Question: When I try to run the TestRunner.java then I see the following error:
> initializationError(0.000s)java.lang.IllegalArgumentException: baseDir must exist:
C:\com
ewtours\qa
eatures at
io.cucumber.core.resource.PathScanner.findResourcesForPath(PathScanner.java:42)
at
io.cucumber.core.resource.PathScanner.findResourcesForUri(PathScanner.java:26)
at
io.cucumber.core.resource.ResourceScanner.findResourcesForUri(ResourceScanner.java:111)
at
io.cucumber.core.resource.ResourceScanner.scanForResourcesUri(ResourceScanner.java:88)
at
io.cucumber.core.runtime.FeaturePathFeatureSupplier.loadFeatures(FeaturePathFeatureSupplier.java:62)
at
io.cucumber.core.runtime.FeaturePathFeatureSupplier.get(FeaturePathFeatureSupplier.java:46)
at io.cucumber.junit.Cucumber.(Cucumber.java:156) at
java.base/jdk.internal.reflect.NativeConstructorAccessorImpl.newInstance0(Native
Method) at
java.base/jdk.internal.reflect.NativeConstructorAccessorImpl.newInstance(NativeConstructorAccessorImpl.java:62)
at
java.base/jdk.internal.reflect.DelegatingConstructorAccessorImpl.newInstance(DelegatingConstructorAccessorImpl.java:45)
at
java.base/java.lang.reflect.Constructor.newInstanceWithCaller(Constructor.java:500)
at
java.base/java.lang.reflect.Constructor.newInstance(Constructor.java:481)
at
org.junit.internal.builders.AnnotatedBuilder.buildRunner(AnnotatedBuilder.java:104)
at
org.junit.internal.builders.AnnotatedBuilder.runnerForClass(AnnotatedBuilder.java:86)
at
org.junit.runners.model.RunnerBuilder.safeRunnerForClass(RunnerBuilder.java:59)
at
org.junit.internal.builders.AllDefaultPossibilitiesBuilder.runnerForClass(AllDefaultPossibilitiesBuilder.java:26)
at
org.junit.runners.model.RunnerBuilder.safeRunnerForClass(RunnerBuilder.java:59)
at
org.junit.internal.requests.ClassRequest.getRunner(ClassRequest.java:33)
at
org.eclipse.jdt.internal.junit4.runner.JUnit4TestLoader.createUnfilteredTest(JUnit4TestLoader.java:90)
at
org.eclipse.jdt.internal.junit4.runner.JUnit4TestLoader.createTest(JUnit4TestLoader.java:76)
at
org.eclipse.jdt.internal.junit4.runner.JUnit4TestLoader.loadTests(JUnit4TestLoader.java:49)
at
org.eclipse.jdt.internal.junit.runner.RemoteTestRunner.runTests(RemoteTestRunner.java:525)
at
org.eclipse.jdt.internal.junit.runner.RemoteTestRunner.runTests(RemoteTestRunner.java:763)
at
org.eclipse.jdt.internal.junit.runner.RemoteTestRunner.run(RemoteTestRunner.java:463)
at
org.eclipse.jdt.internal.junit.runner.RemoteTestRunner.main(RemoteTestRunner.java:209)
I tried giving the full path of both feature file as well as step definition but still same issue occur.
Following are the files which are in use:
'''
package com.newtours.qa.stepdefinition;
import org.openqa.selenium.By;
import org.openqa.selenium.WebDriver;
import org.openqa.selenium.chrome.ChromeDriver;
import io.cucumber.java.en.And;
import io.cucumber.java.en.Given;
import io.cucumber.java.en.When;
public class Login
{
WebDriver driver;
String expectedTitle = "ToolsQA - Demo Website to Practice Automation - Demo Website to Practice Automation";
@Given("user is already on login page")
public void user_is_already_on_login_page() throws Throwable
{
System.setProperty("webdriver.chrome.driver", "..\CucumberMavenProject\Drivers\chromedriver.exe");
driver = new ChromeDriver();
driver.manage().window().maximize();
driver.get("https://www.phptravels.org/clientarea.php");
System.out.println("User navigates to URL");
throw new io.cucumber.java.PendingException();
}
@And("username and password are entered")
public void username_and_password_are_entered() throws Throwable
{
//String actualtitle = driver.getTitle();
driver.findElement(By.cssSelector("#inputEmail")).sendKeys("abe");
driver.findElement(By.cssSelector("#inputPassword")).sendKeys("aaa");
System.out.println("User enters login details ");
throw new io.cucumber.java.PendingException();
}
@When("user clicks on signin button")
public void user_clicks_on_signin_button() throws Throwable
{
driver.findElement(By.cssSelector("#login")).click();
System.out.println("User clicks login button");
throw new io.cucumber.java.PendingException();
}
}
'''
'''
Feature: Demo Tours Test
@SmokeTest
Scenario: Demo Tours Login with valid credentials
Given user is already on login page
And username and password are entered
When user clicks on signin button
Then user should see home page
'''
'''
package com.newtours.qa.runner;
import org.junit.runner.RunWith;
import io.cucumber.junit.Cucumber;
import io.cucumber.junit.CucumberOptions;
@RunWith(Cucumber.class)
@CucumberOptions
(
strict = true,
dryRun = false,
monochrome = true,
features = "\com\newtours\qa\features",
glue = "\com\newtours\qa\stepdefinition"
)
public class TestRunner
{
}
'''
Project Structure:
[
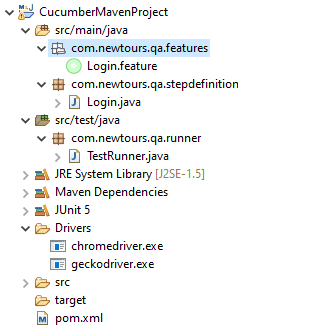
Answer: The path to the features should be relative and what you have there seems to be from root.
It is looking for 'C:\com
ewtours\qa
eatures' instead of looking at the folder where you actually have the 'com/newtours/qa/features'.
Therefore I suggest you use relative path like: 'src/main/java/com/newtours/qa/features'.
Similarly do this for the glue.